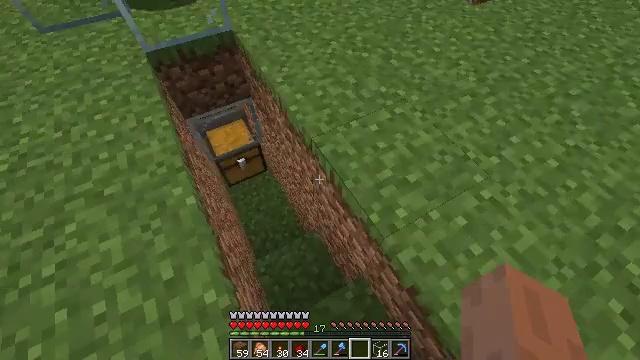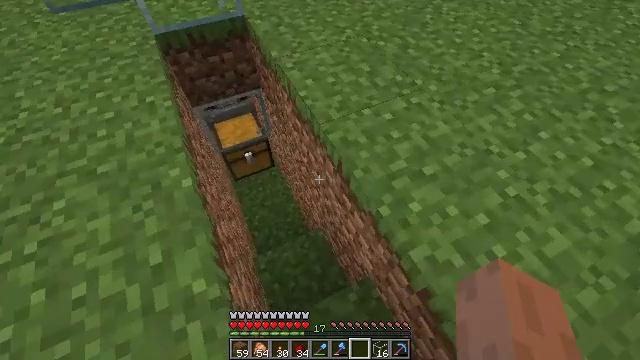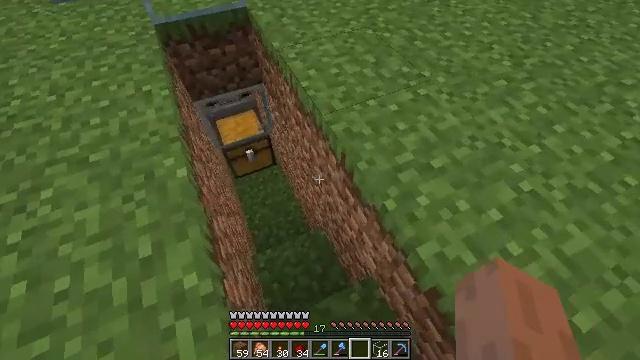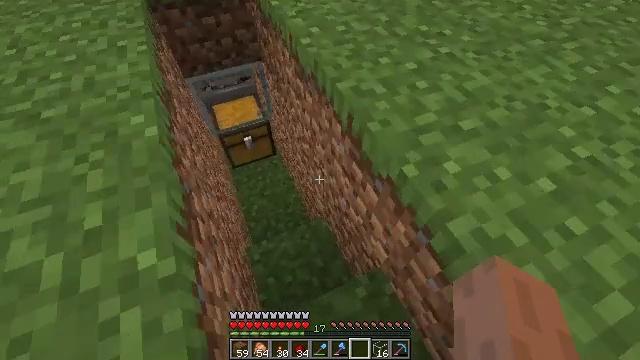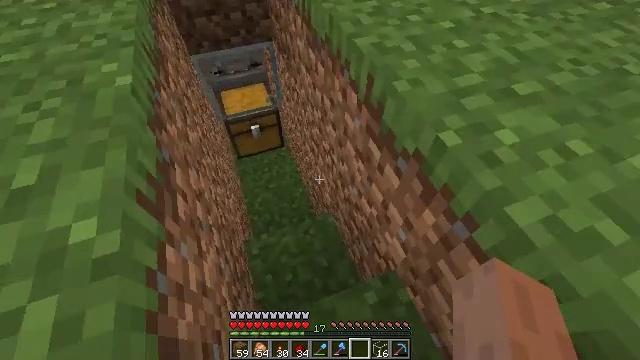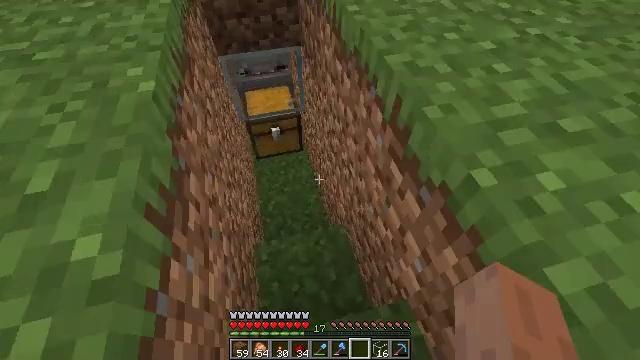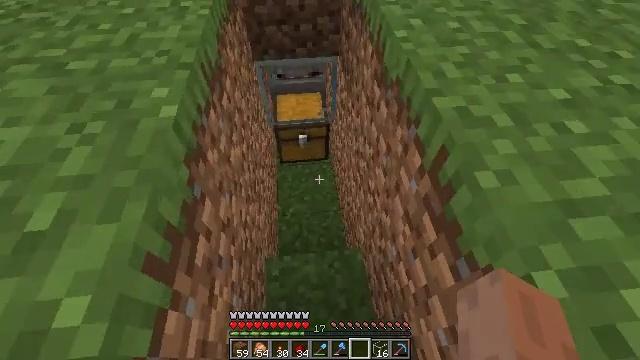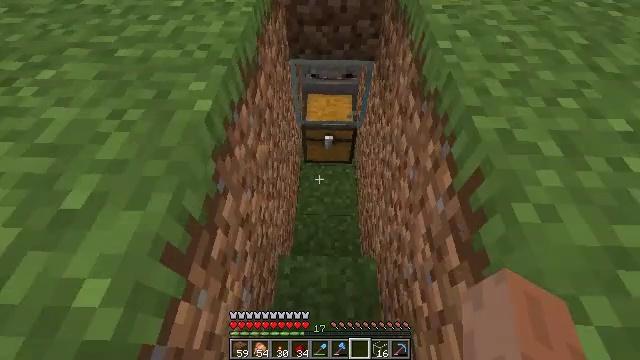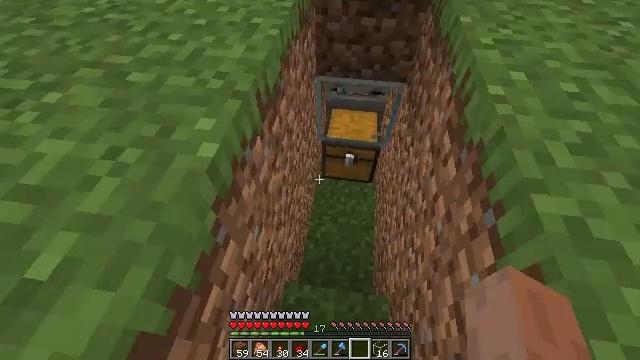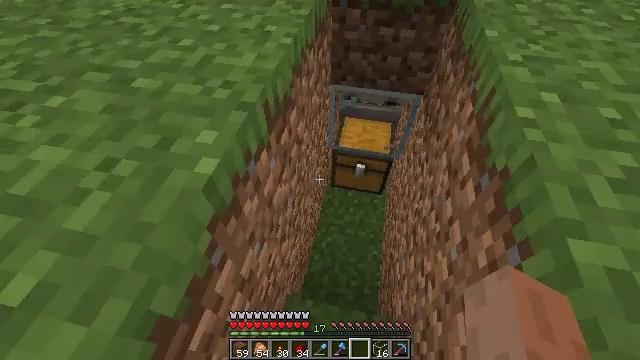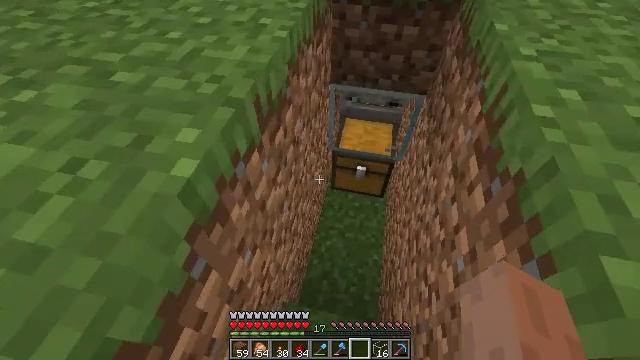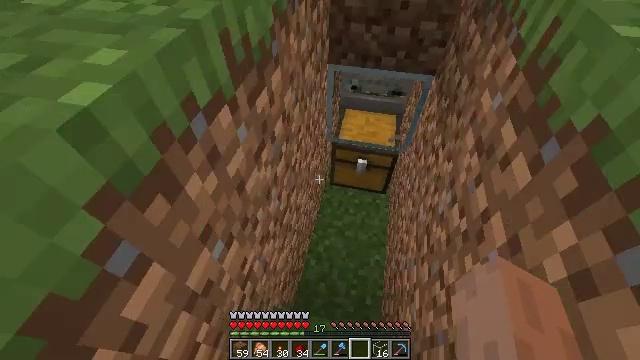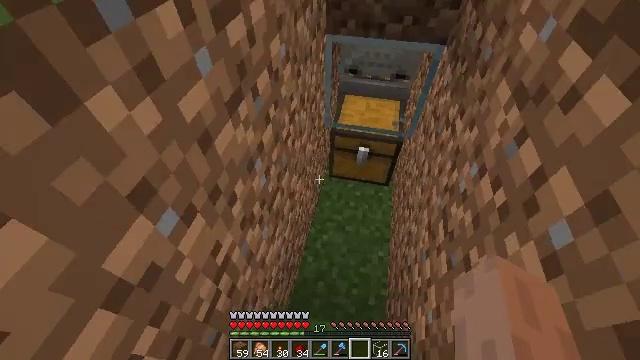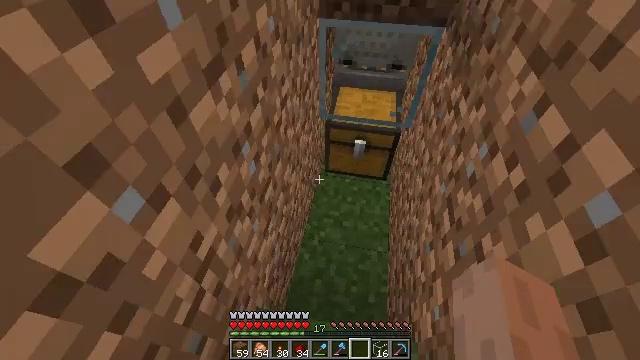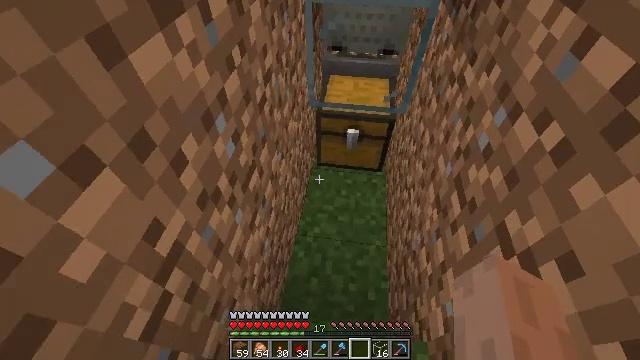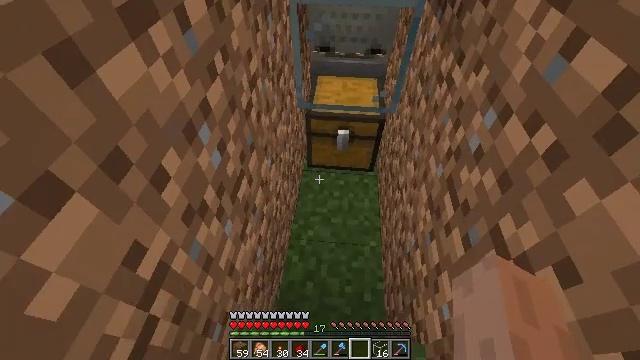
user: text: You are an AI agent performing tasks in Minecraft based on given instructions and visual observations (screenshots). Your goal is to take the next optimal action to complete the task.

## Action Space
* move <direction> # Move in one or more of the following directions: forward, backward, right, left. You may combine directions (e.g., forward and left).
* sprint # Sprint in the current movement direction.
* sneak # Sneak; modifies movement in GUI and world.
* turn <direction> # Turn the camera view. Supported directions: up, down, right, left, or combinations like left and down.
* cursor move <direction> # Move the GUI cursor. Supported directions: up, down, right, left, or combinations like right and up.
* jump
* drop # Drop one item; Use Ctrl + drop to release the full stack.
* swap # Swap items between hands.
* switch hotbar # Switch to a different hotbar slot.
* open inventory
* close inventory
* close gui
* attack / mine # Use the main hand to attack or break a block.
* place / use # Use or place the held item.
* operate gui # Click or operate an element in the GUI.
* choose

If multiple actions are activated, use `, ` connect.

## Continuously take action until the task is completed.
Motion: motion action
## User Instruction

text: Craft a brown bed.
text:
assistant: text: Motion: turn left
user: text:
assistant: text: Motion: no_op
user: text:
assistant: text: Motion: move forward, turn left
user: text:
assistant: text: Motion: move forward, turn left
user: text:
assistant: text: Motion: move forward, turn left
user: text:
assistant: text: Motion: move forward, turn left
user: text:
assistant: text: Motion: move forward, turn left
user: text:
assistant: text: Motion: move forward, turn left
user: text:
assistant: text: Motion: turn left and up
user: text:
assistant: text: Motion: no_op
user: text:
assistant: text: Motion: no_op
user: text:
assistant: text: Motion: no_op
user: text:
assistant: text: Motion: turn right
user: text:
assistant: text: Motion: turn right
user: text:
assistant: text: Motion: turn right
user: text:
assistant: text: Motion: no_op
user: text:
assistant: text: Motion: no_op
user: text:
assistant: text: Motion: no_op
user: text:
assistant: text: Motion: turn right and up
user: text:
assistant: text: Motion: no_op
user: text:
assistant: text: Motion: no_op
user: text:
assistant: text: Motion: no_op
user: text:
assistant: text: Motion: use / place
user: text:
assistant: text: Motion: use / place
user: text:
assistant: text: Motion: use / place
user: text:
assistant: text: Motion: no_op
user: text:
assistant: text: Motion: no_op
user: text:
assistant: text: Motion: open gui
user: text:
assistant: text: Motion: no_op
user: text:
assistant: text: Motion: no_op